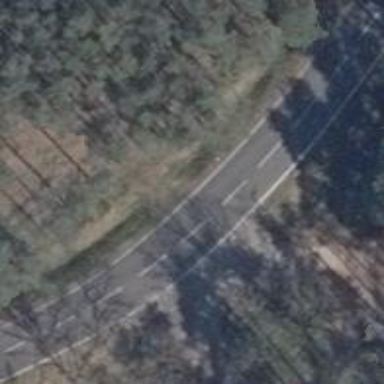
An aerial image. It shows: Tertiary road with asphalt surface.